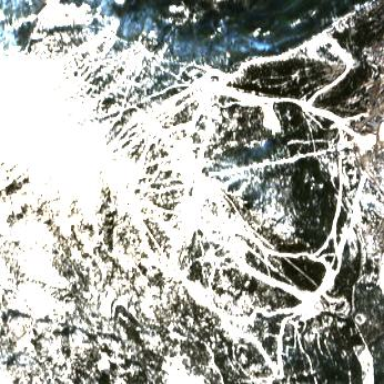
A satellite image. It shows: Area designated for winter sports.